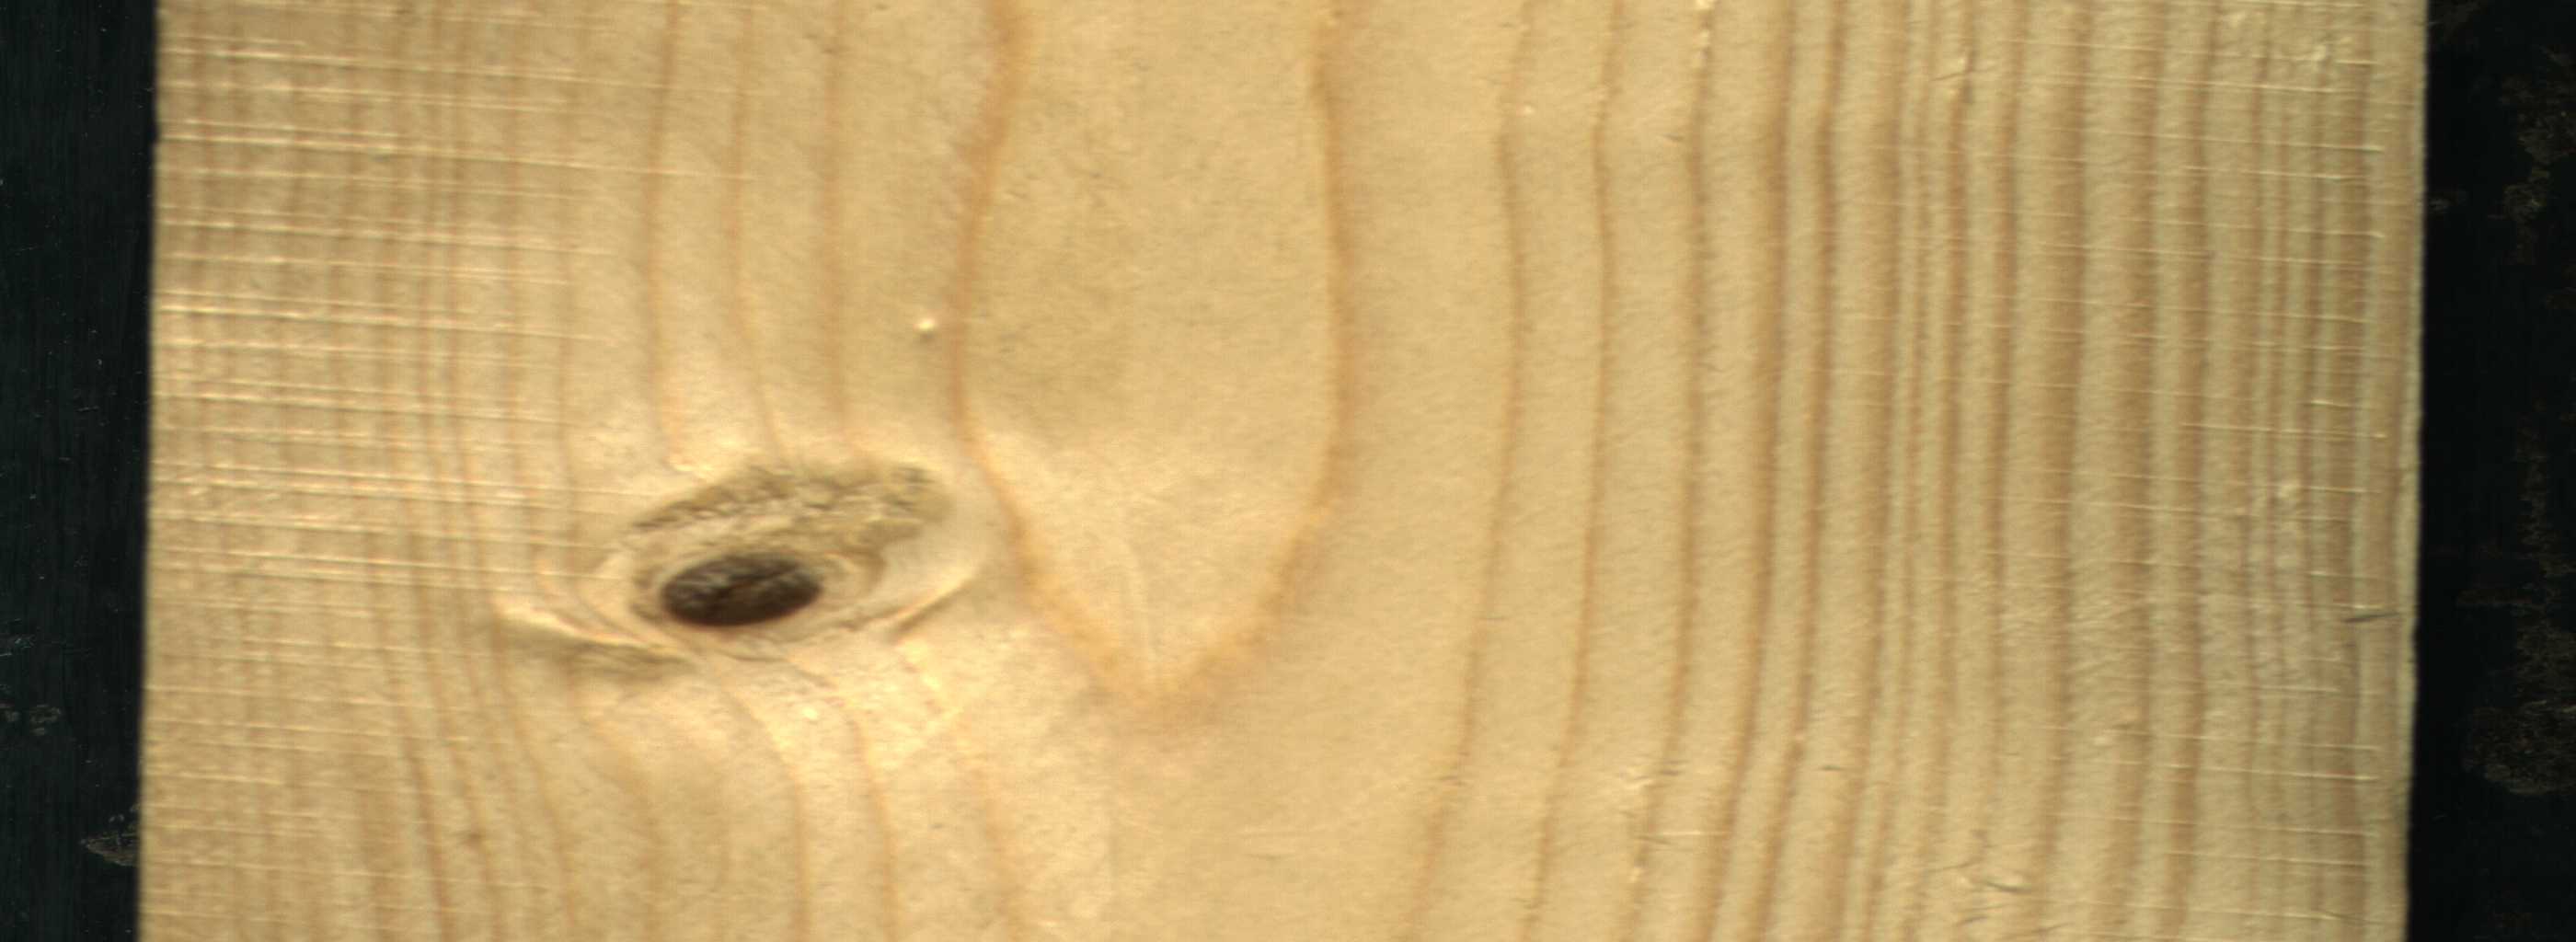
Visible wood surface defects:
Dead_Knot